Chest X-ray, AP view. Patient: 37 years old, sex F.
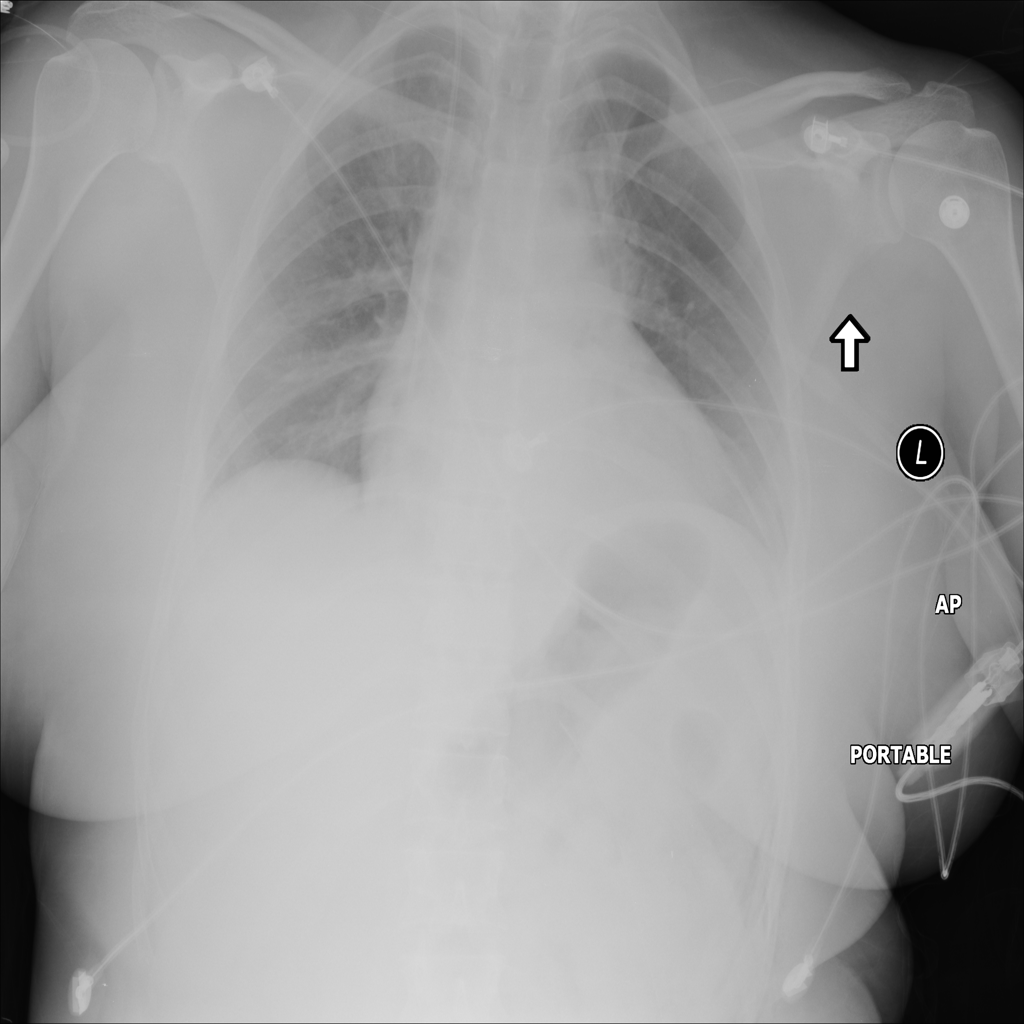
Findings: No Finding